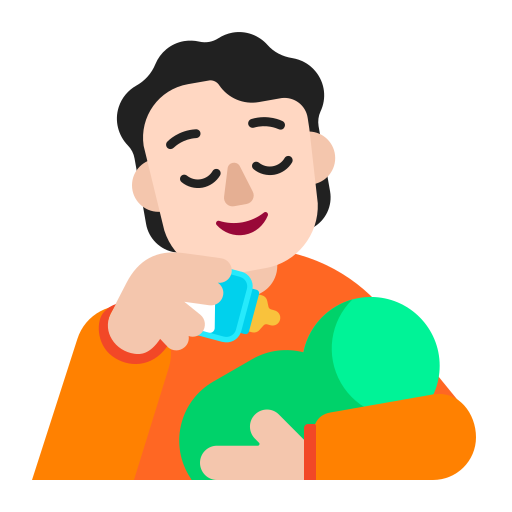
person feeding baby flat light